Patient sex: M
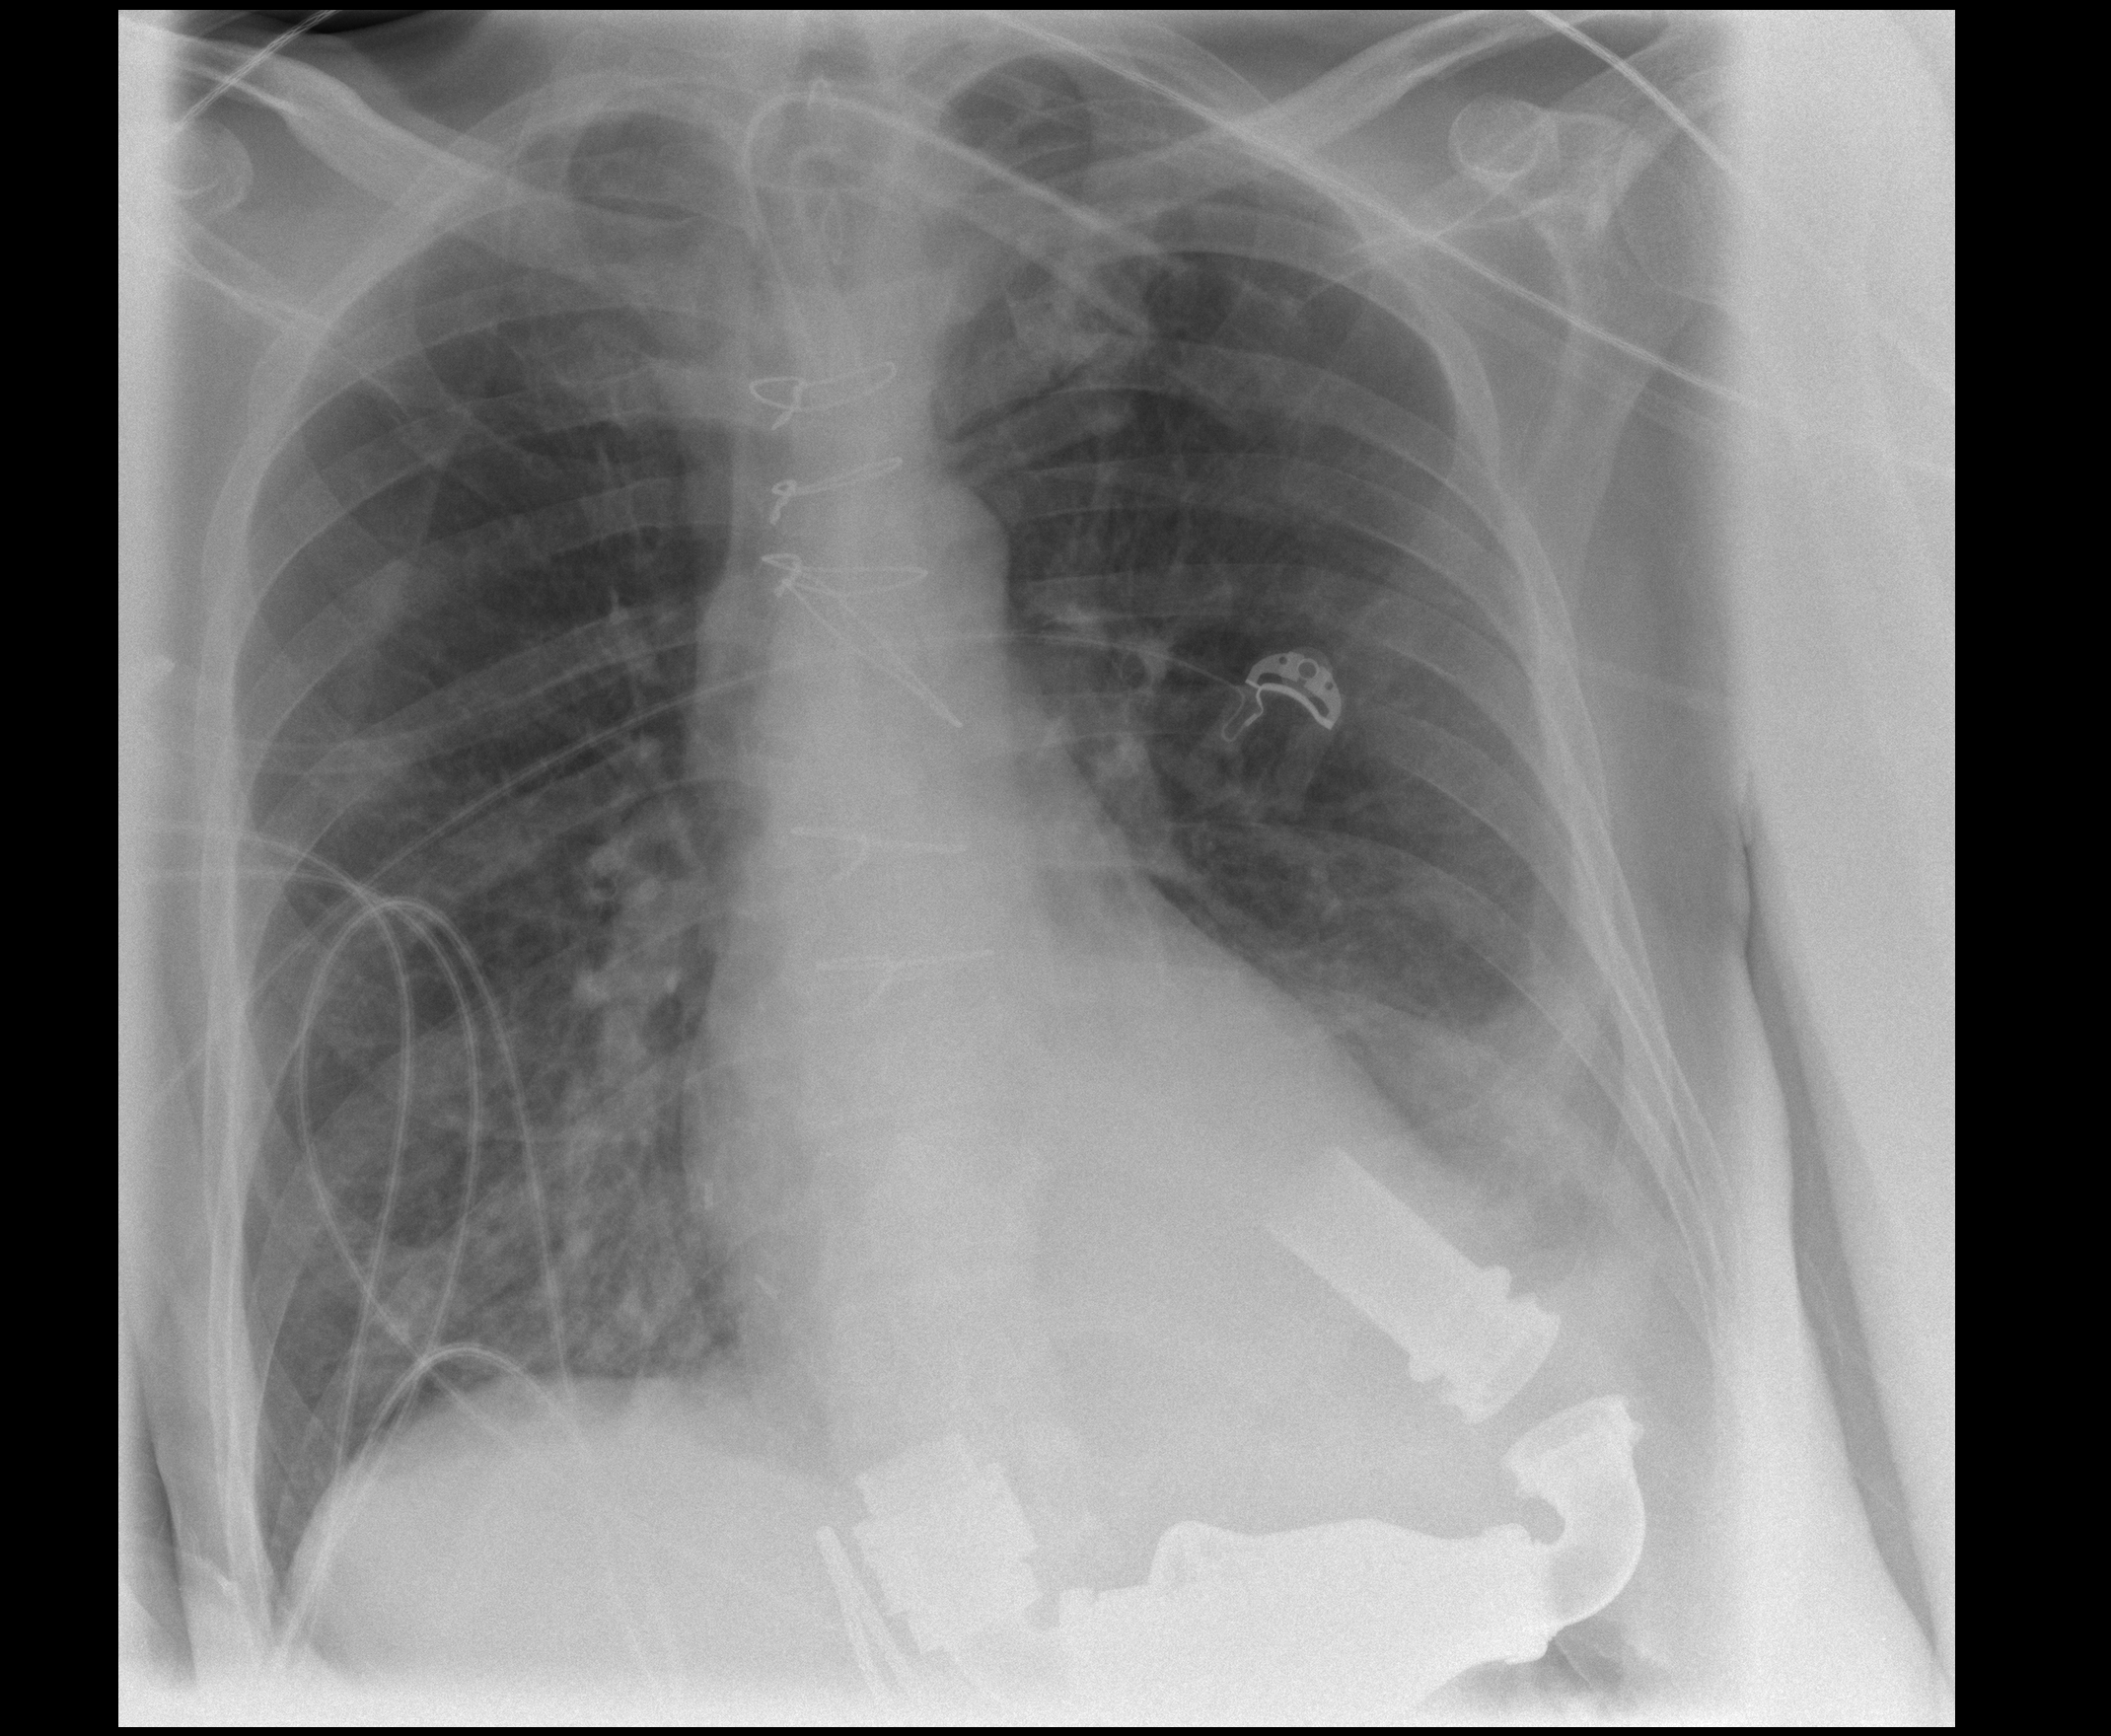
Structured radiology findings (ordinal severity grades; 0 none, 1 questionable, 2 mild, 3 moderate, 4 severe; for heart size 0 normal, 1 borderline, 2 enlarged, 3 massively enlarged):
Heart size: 0
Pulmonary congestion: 0
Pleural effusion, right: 0
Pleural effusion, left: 2
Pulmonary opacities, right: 2
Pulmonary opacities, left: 0
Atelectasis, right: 1
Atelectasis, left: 2